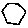
Label: hexagon